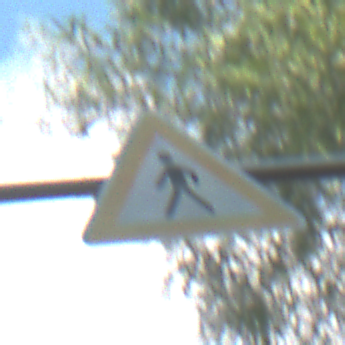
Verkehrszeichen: FussgaengerRechts
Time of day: MorningAfternoon
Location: Outdoor (Urban)
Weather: PartlyCloudy
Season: NotSpecified
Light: Natural